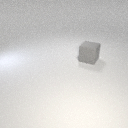
large gray rubber cube